Interaction volume radius: 5 \u00c5
Interaction volume height: 40 \u00c5
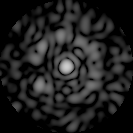
Disorder parameter: 0.7821